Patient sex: M
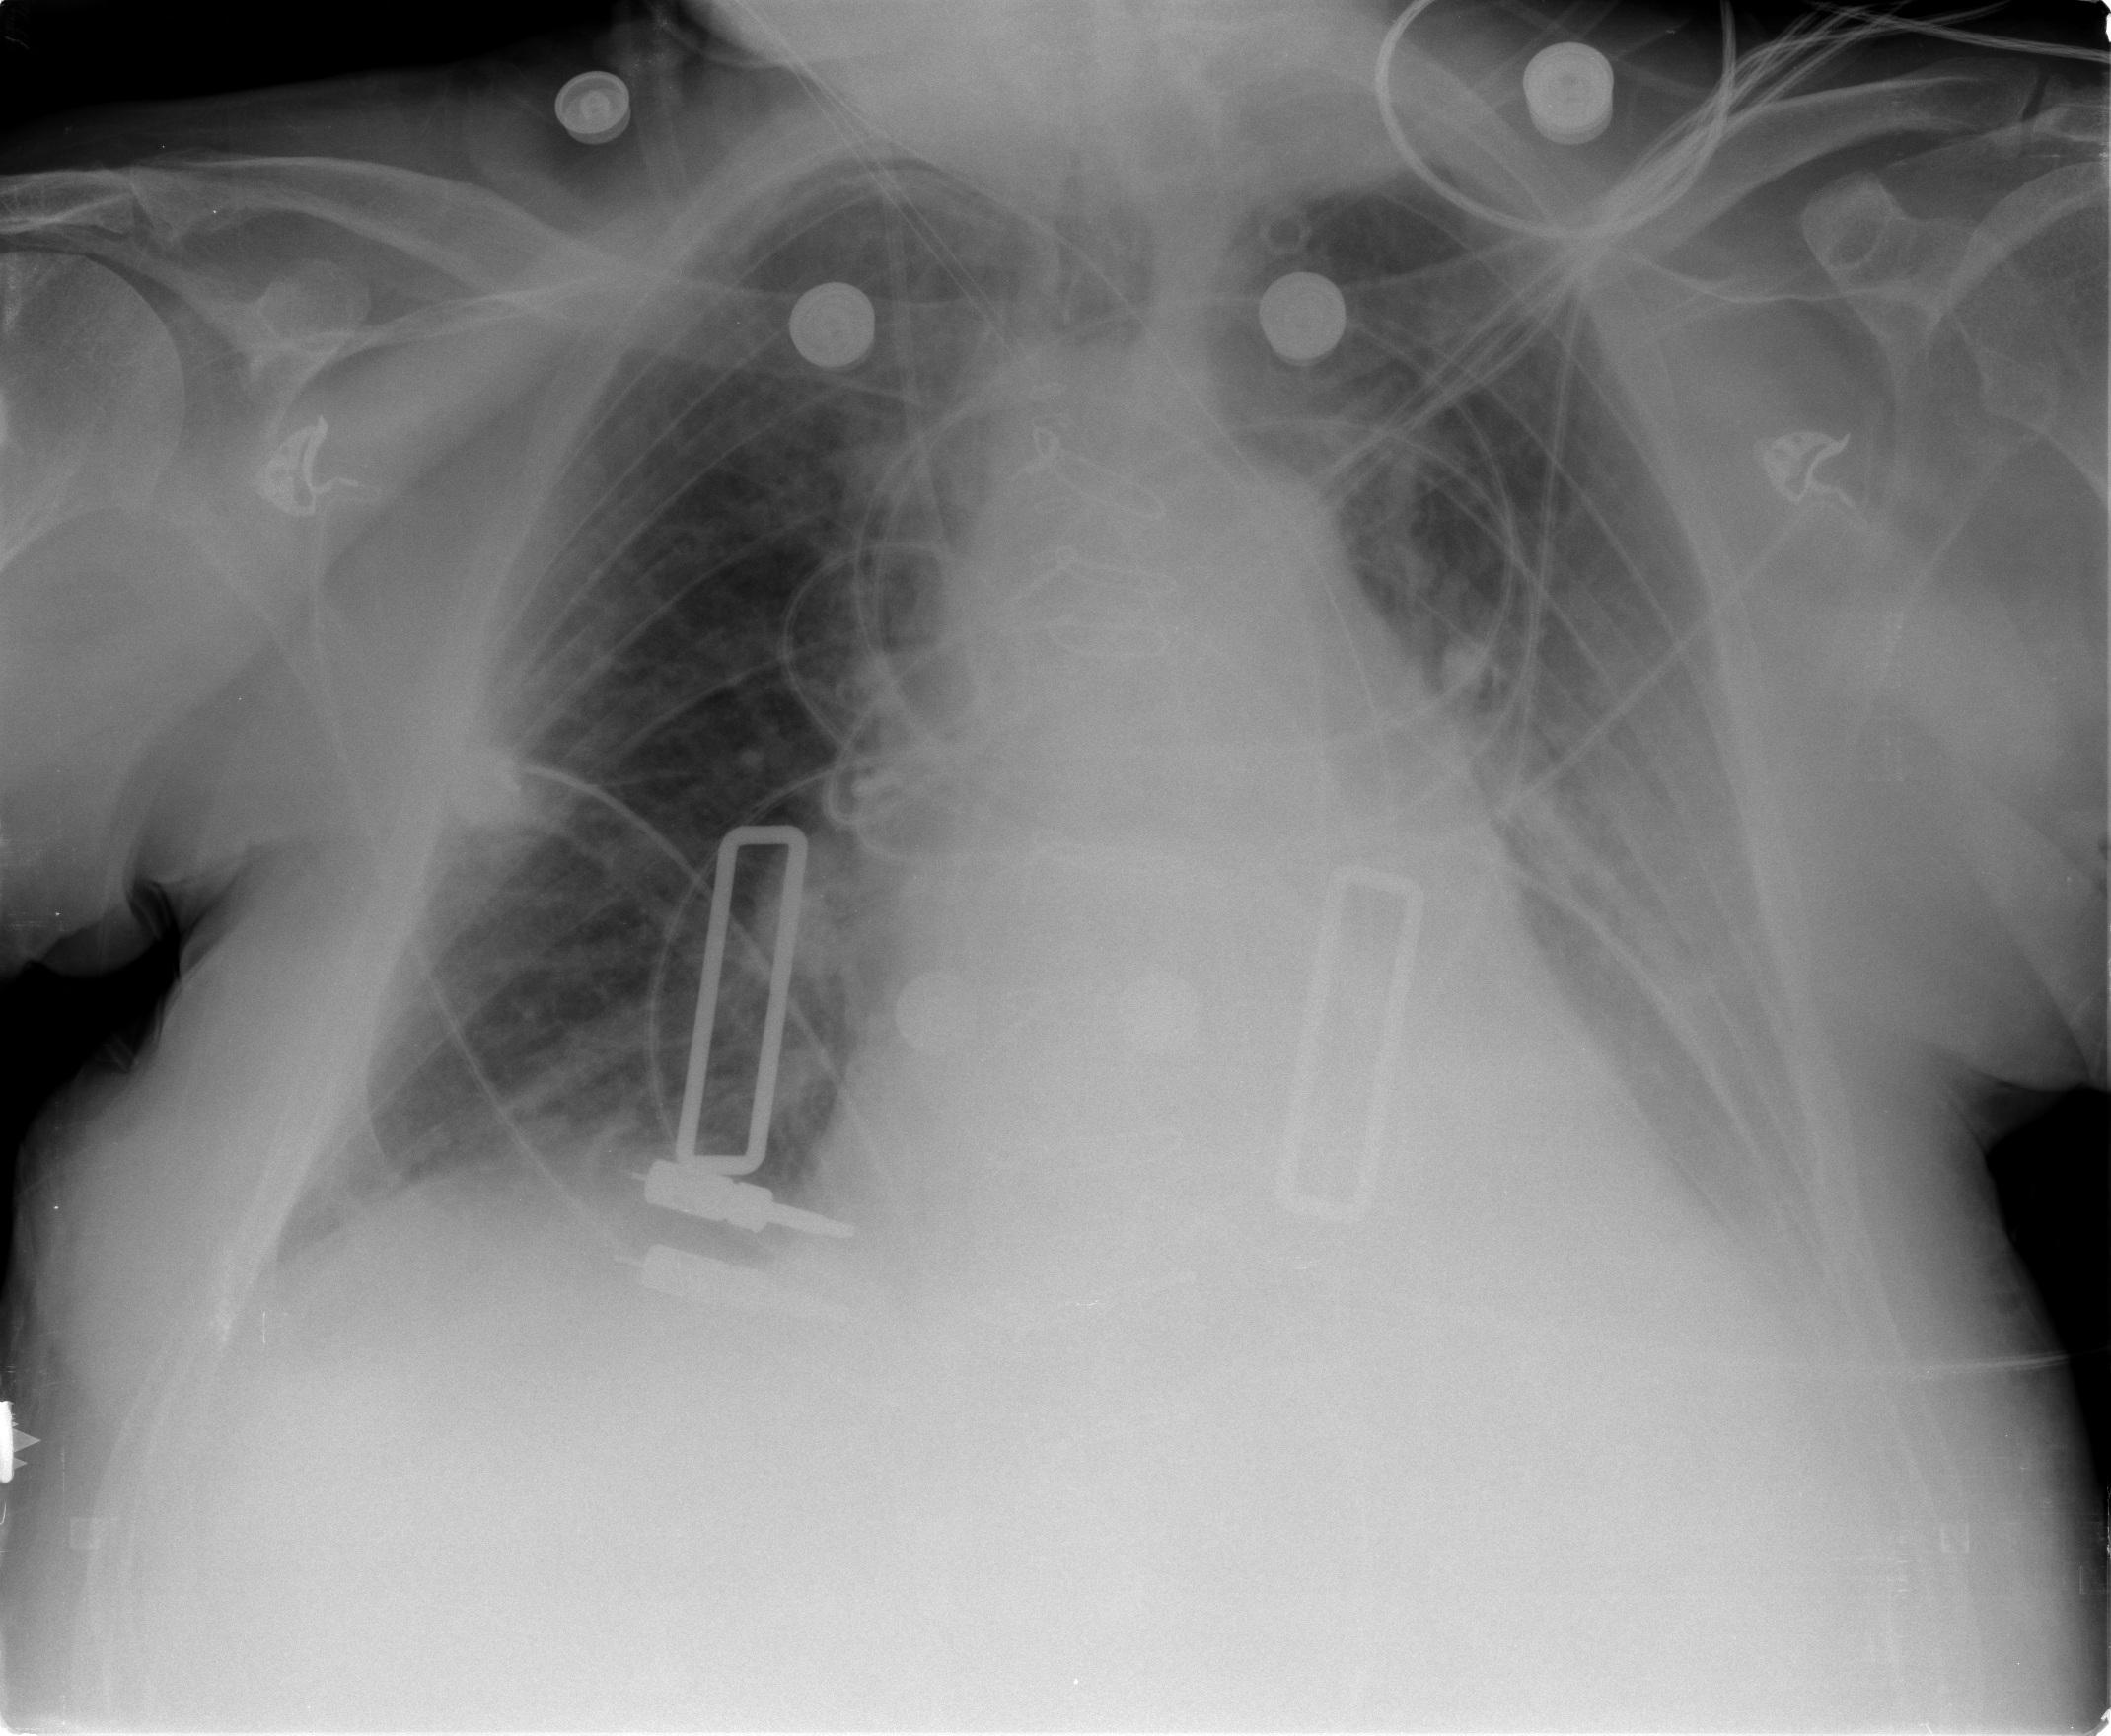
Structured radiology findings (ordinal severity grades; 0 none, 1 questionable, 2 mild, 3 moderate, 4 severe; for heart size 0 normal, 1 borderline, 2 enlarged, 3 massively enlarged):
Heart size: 2
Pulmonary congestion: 2
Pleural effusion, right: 1
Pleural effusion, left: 2
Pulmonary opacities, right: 0
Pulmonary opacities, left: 0
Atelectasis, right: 2
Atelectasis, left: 2